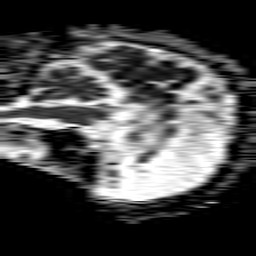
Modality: ADC
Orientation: sagittal
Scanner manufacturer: philips
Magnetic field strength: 1.5 T
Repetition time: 4.6 s
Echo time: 0.08631 s